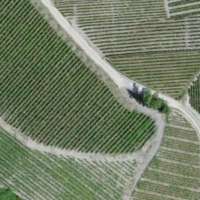
EUNIS habitat code: 24
Species observed at this site:
Sedum acre